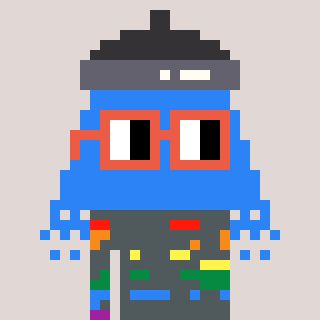
a pixel art character with square orange glasses, a shower-shaped head and a orange-colored body on a warm background